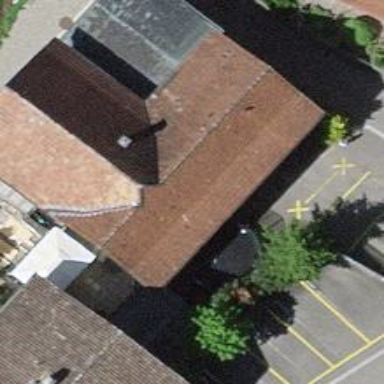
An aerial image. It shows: Restaurant.